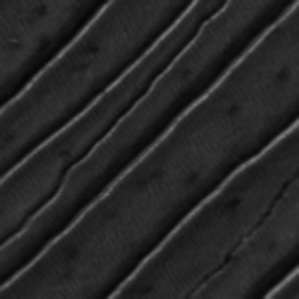
Label: frost